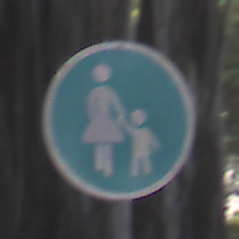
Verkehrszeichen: Gehweg
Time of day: MorningAfternoon
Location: Outdoor (Suburban)
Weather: PartlyCloudy
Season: NotSpecified
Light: Natural